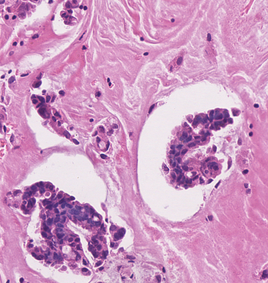
Tumor epithelial tissue: yes
Tumor-associated stroma tissue: no
Normal tissue: no